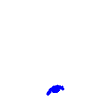
Particle: electron